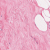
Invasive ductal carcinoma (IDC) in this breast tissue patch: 0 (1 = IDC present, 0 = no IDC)